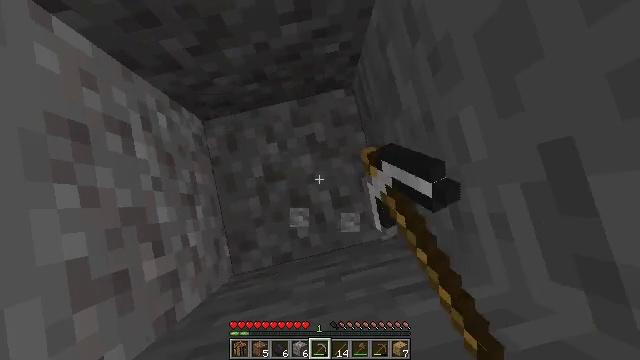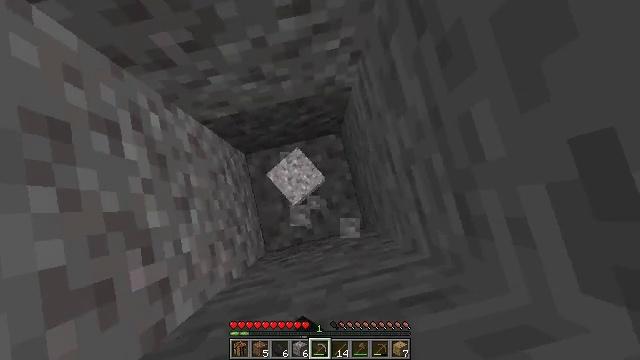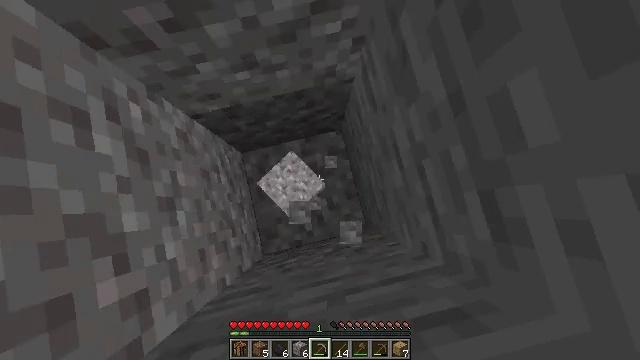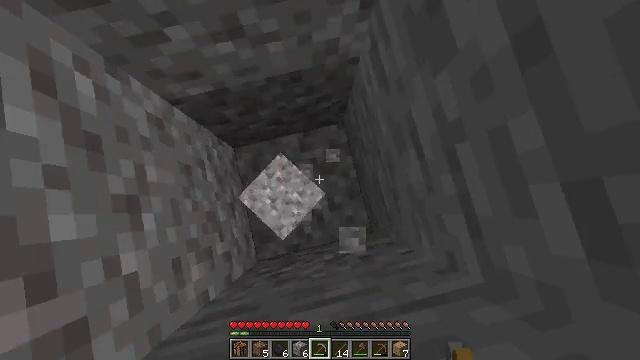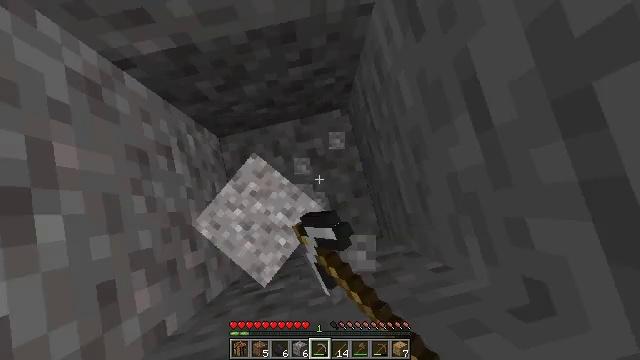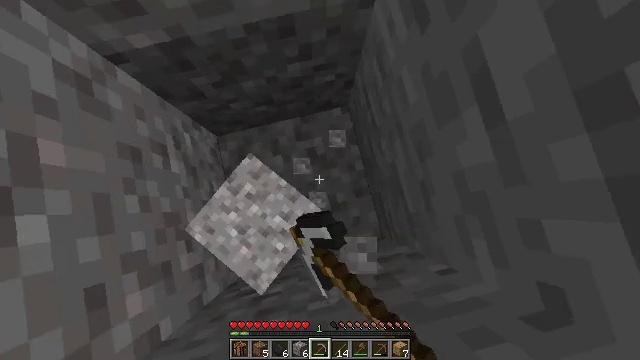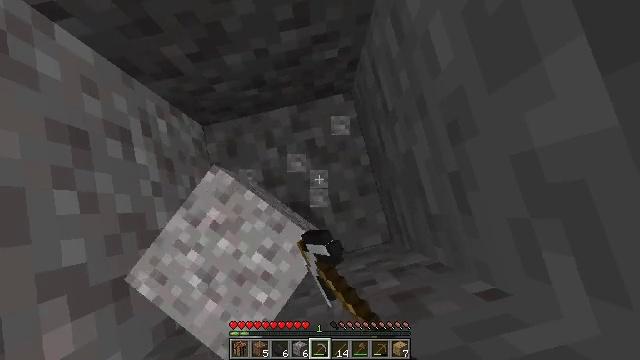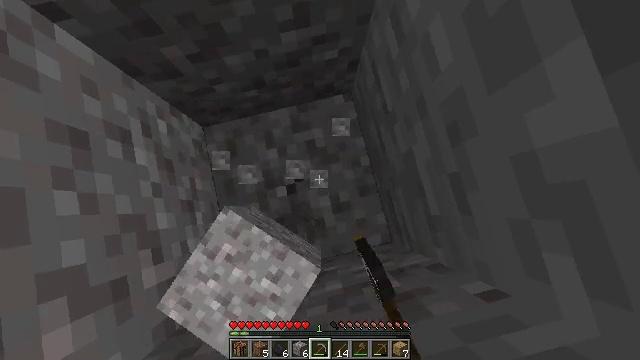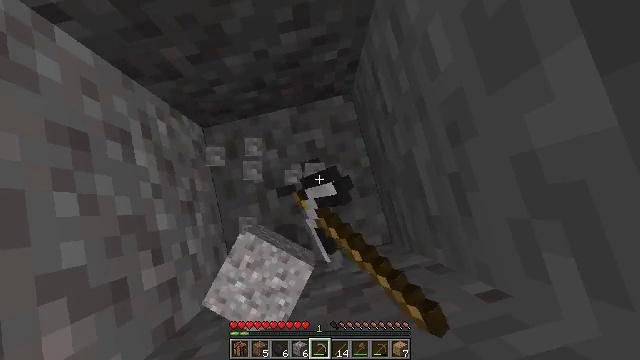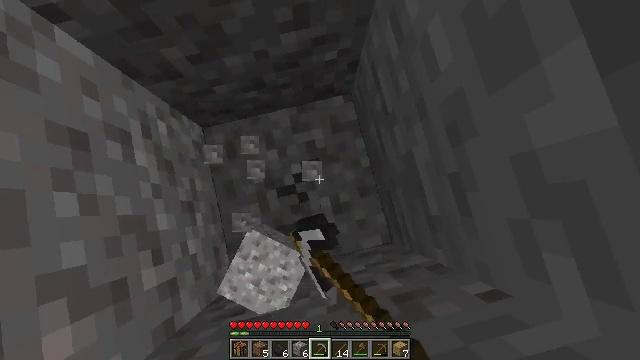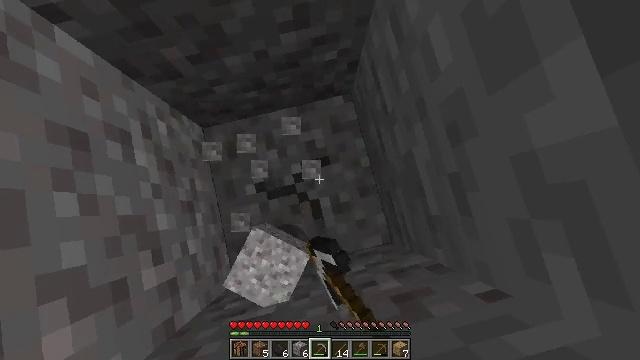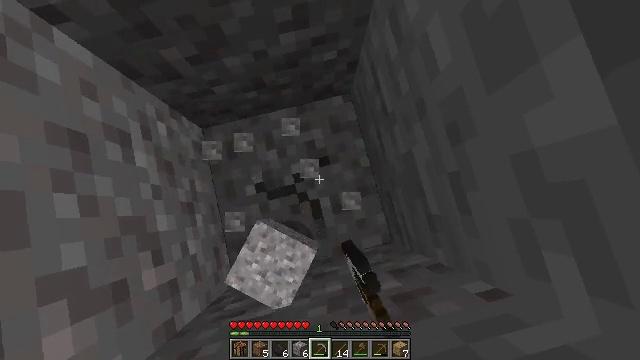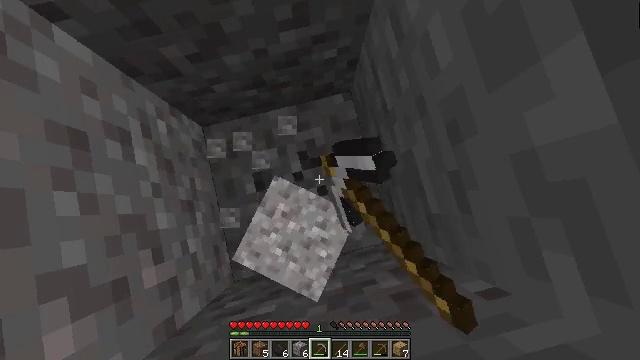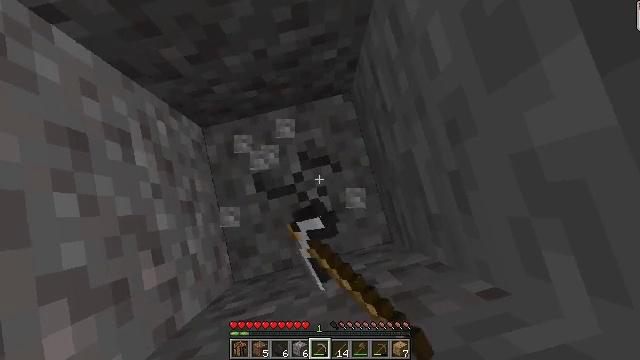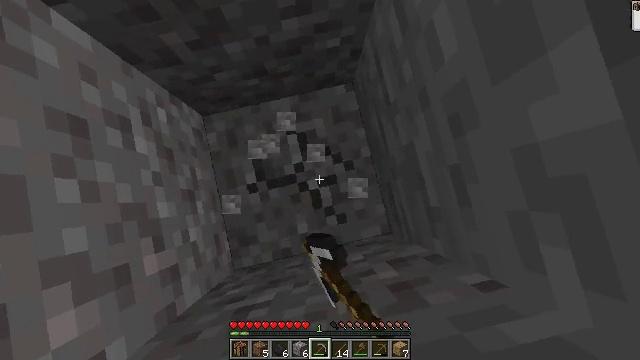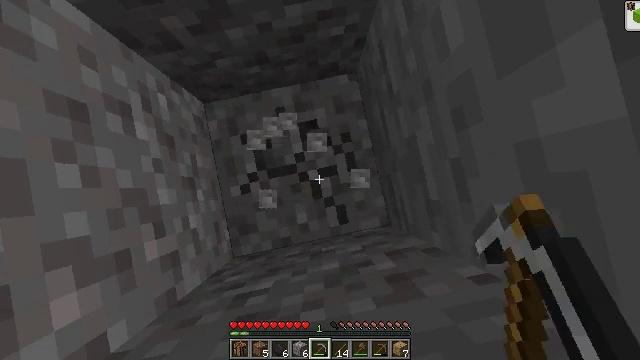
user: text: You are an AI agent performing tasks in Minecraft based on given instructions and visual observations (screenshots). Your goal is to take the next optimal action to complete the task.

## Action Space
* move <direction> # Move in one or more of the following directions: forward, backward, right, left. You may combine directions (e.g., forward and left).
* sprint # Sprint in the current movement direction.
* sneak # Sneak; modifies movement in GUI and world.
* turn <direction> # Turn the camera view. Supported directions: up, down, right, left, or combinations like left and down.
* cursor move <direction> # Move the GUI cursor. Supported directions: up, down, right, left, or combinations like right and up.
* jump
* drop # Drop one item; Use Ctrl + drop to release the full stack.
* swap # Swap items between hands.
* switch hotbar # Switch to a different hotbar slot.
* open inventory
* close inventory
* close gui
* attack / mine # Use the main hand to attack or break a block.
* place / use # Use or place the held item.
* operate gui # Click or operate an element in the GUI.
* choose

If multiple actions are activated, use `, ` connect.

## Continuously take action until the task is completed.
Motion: motion action
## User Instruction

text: Break the gravel block.
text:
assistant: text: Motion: attack / mine
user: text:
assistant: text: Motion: attack / mine
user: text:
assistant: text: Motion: attack / mine
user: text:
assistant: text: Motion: attack / mine
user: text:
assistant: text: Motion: attack / mine
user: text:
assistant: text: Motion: attack / mine
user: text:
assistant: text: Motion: attack / mine
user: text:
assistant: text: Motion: attack / mine
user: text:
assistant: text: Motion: attack / mine
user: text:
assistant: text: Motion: attack / mine
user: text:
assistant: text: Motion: attack / mine
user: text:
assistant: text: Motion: attack / mine
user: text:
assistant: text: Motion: attack / mine
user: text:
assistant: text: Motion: turn left and down, attack / mine
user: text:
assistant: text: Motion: turn left and down, attack / mine
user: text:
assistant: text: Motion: attack / mine
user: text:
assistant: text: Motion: attack / mine
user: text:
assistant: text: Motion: attack / mine
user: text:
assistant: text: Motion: attack / mine
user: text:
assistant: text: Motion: attack / mine
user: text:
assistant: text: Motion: attack / mine
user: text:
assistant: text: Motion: attack / mine
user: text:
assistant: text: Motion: attack / mine
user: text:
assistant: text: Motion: attack / mine
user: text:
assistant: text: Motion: attack / mine
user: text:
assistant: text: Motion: attack / mine
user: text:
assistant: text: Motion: attack / mine
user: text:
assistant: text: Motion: attack / mine